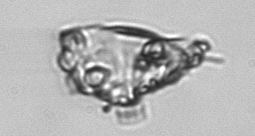
Label: Delphineis